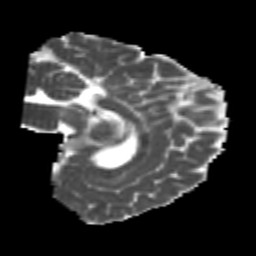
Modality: MD
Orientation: sagittal
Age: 23
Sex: male
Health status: healthy
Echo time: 0.074 s